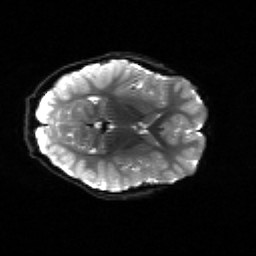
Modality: sbref
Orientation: axial
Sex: male
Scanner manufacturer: siemens
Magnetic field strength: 3 T
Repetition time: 5 s
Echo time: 0.071 s